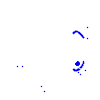
Particle: proton